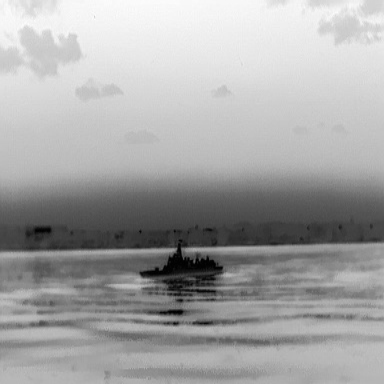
There is a warship in the infrared image.